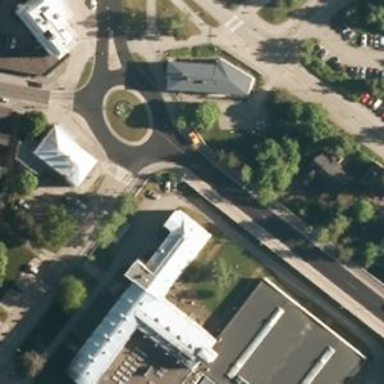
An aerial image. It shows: Veterinary facility.